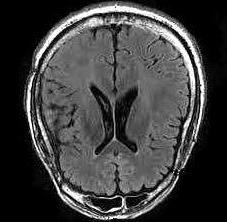
Label: notumor